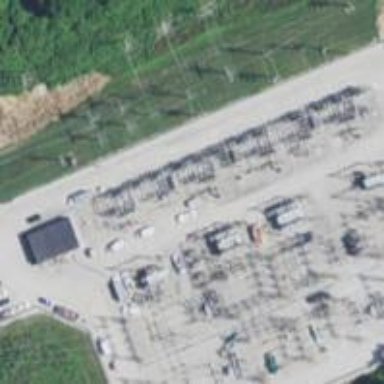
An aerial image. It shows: Power substation.